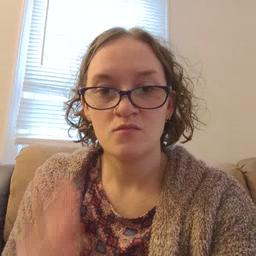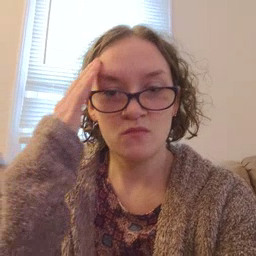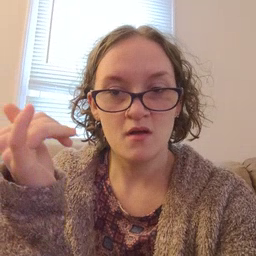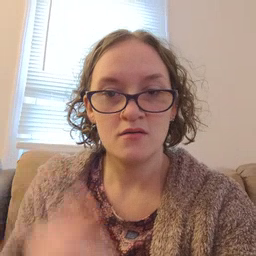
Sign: why